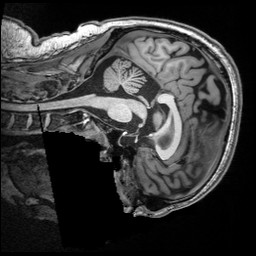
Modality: T1w
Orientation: sagittal
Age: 25
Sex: male